Question: I have been working on a new customization for my magento website. Now i am trying to add a custom tab "Price - Size" with the default tab list. How do i do it? any reference would be helpful..!
Below is the screenshot of what i am expecting to have (I will place some size-pricing information in the main area when user clicks this tab)
Thanks

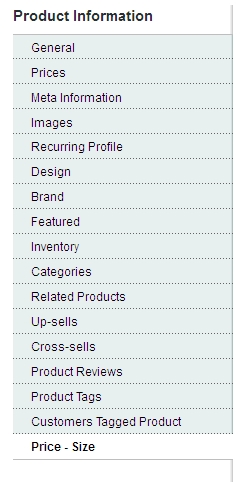
Answer: You can do by attributes, like the following.
1. Go to Catalog -> Attributes -> Manage Attributes Set
2. Add new attribute set based "Default"
3. Go to Manage Attributes
4. Add new Attributes
5. Give unique attribute code and fill other necessary fields.
6. Click "Manage Label / Options", fill labels what you want.
7. Go to Catalog -> Attributes -> Manage Attributes set, then click the new created set.
8. Add new "Group", give a proper name.
9. Select attribute that you want to attach this created new group from right panel ( drag and drop on the new group )
10. Create new product, select the attribute that you created a few seconds ago.
The finally, you will new attribute in the product page left sidebar.